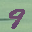
Label: 9